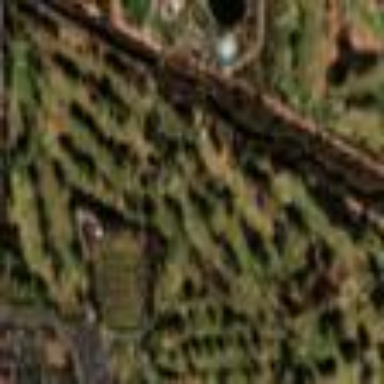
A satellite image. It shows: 18-hole golf course situated within leisure land.